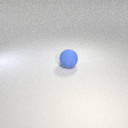
large blue rubber sphere